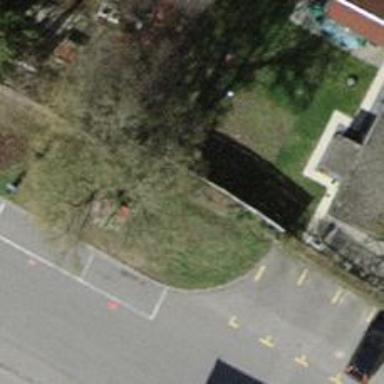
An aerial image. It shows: Bench.